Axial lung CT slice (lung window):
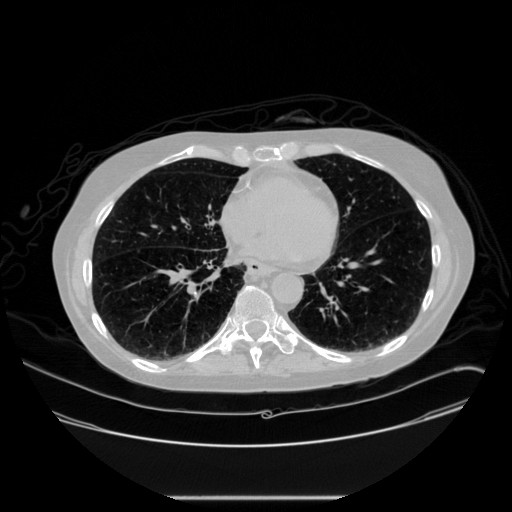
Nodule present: no